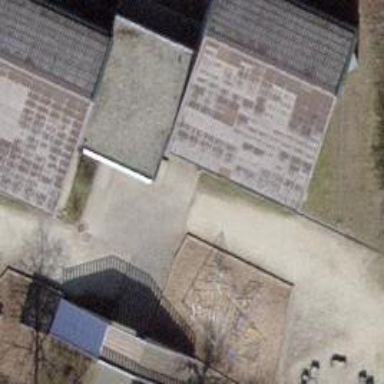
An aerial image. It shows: Kindergarten.